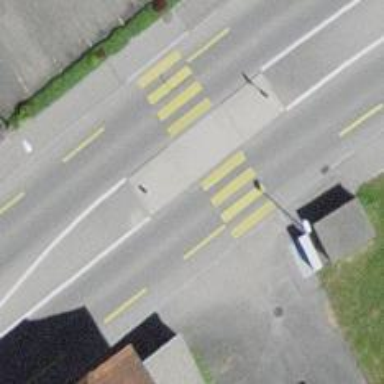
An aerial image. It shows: Marked pedestrian crossing with zebra designation and central island.